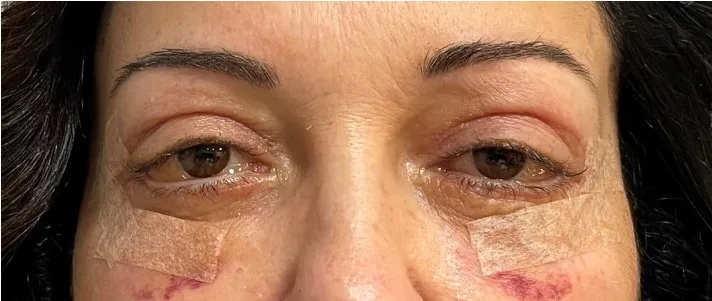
Bilateral conjunctival chemosis present at three weeks post operative follow-up.
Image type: medical_photograph (other_medical_photograph)